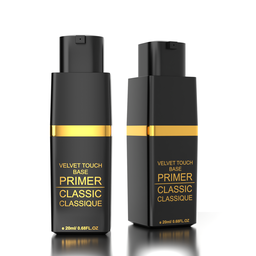
Label: tools